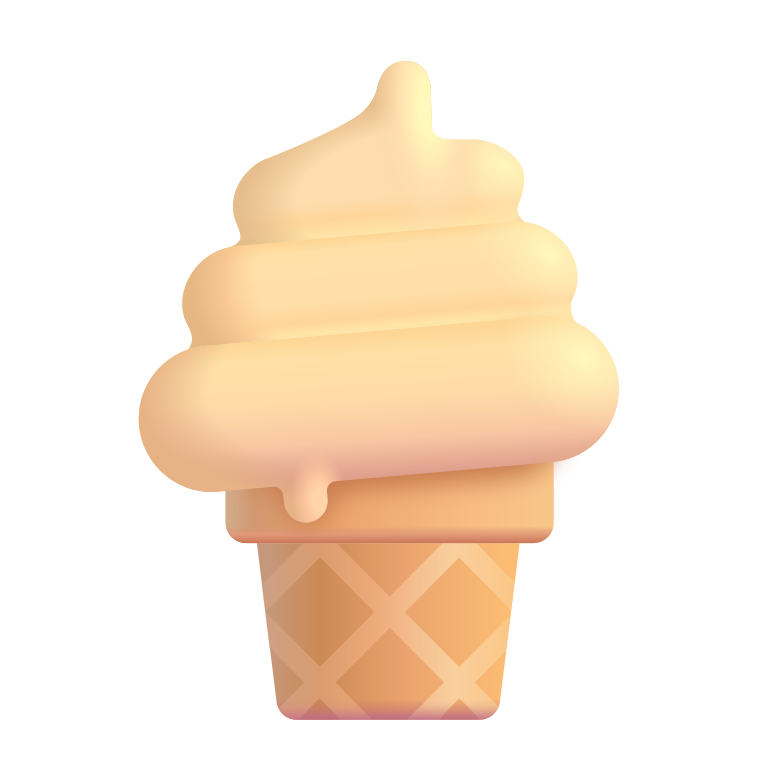
soft ice cream color